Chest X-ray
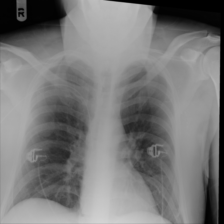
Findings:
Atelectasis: negative
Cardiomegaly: negative
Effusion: negative
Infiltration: negative
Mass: negative
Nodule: negative
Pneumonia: negative
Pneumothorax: negative
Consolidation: negative
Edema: negative
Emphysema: negative
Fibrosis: negative
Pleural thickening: negative
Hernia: negative